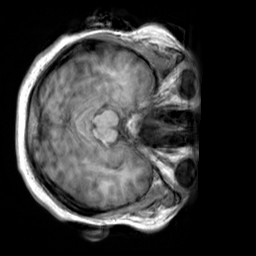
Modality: T1w
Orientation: axial
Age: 29
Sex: female
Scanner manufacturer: siemens
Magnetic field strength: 3 T
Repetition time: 2.3 s
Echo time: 0.00303 s